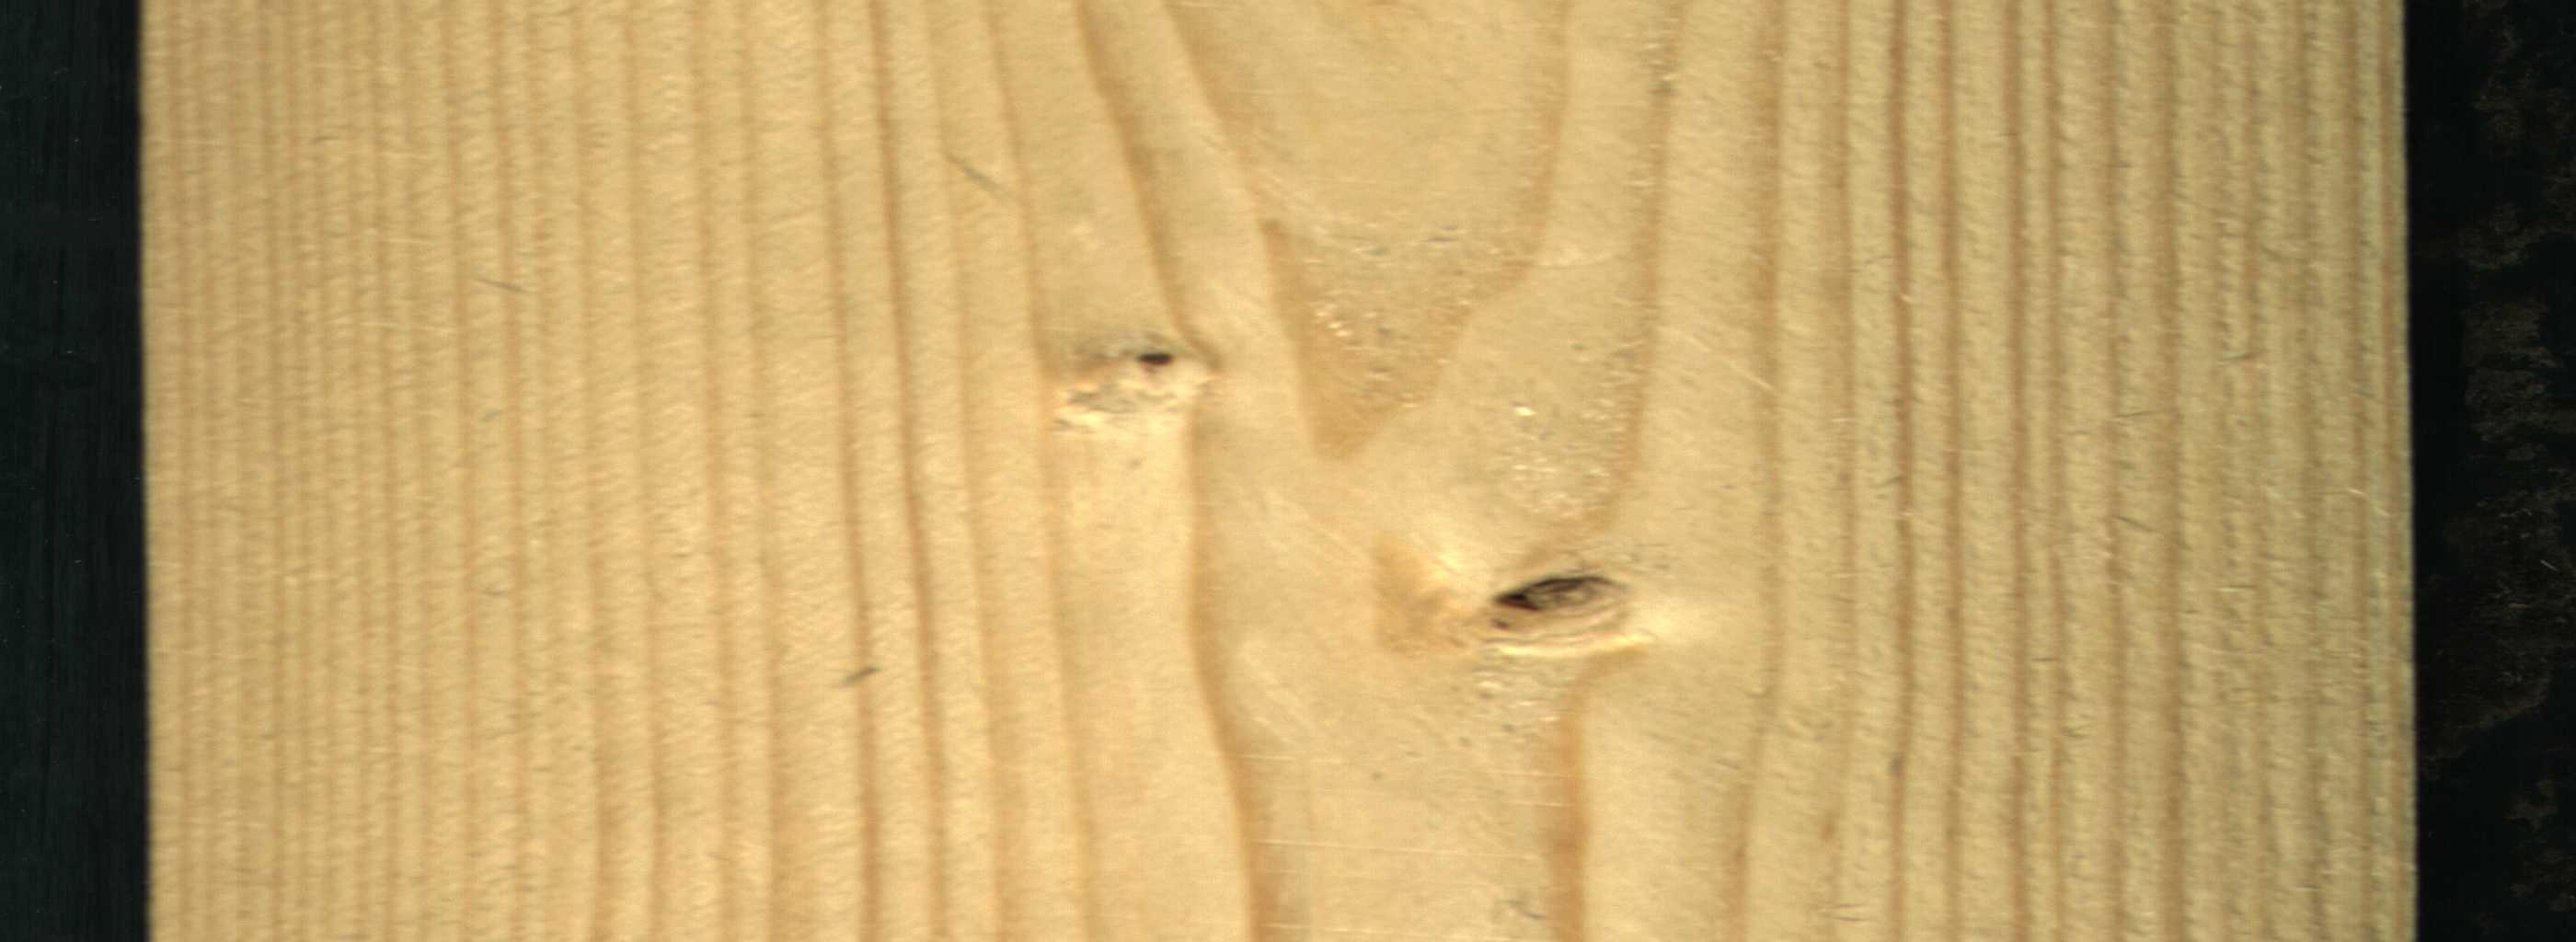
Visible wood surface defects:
Dead_Knot
Dead_Knot